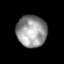
Tissue: prostate
Cell type: T cells
Senescence score: 0.3575
Nuclear area (px): 932
Mean DAPI intensity: 150.888